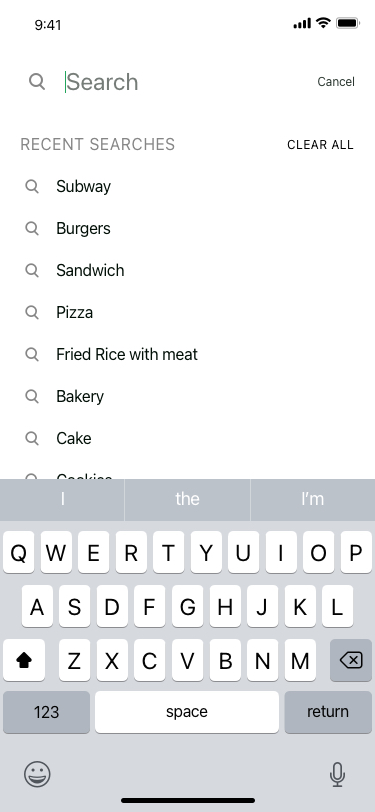
Text in this UI design:
Search
Cancel
Recent Searches
Clear all
Subway
Burgers
Sandwich
Pizza
Fried Rice with meat
Bakery
Cake
Cookies